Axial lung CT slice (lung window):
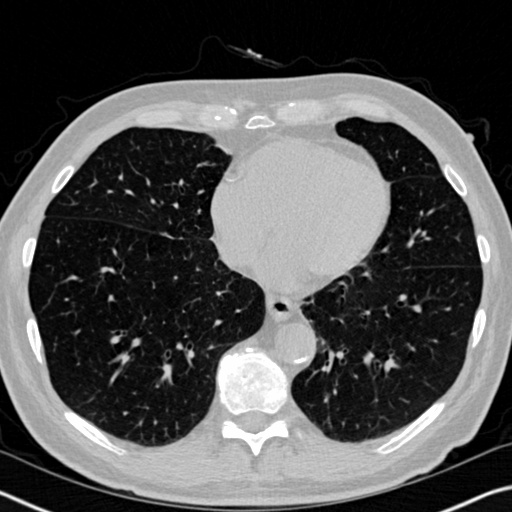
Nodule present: no